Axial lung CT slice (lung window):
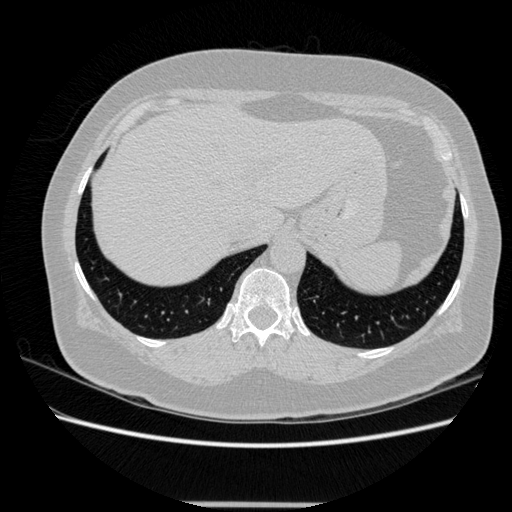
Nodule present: no